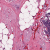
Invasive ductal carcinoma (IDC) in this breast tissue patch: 0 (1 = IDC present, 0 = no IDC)